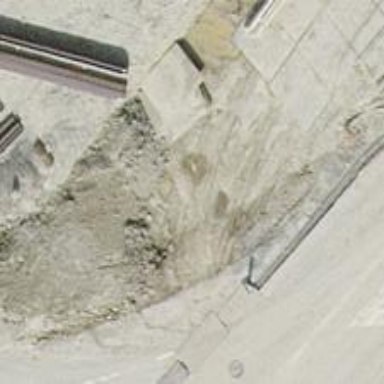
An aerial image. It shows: Retaining wall.